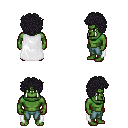
a pixel art fantasy rpg character, male body template, orc, green skin, white cape, teal pants, raven curly afro hairstyle, four views (front, back, left, right), 2x2 character sprite sheet, small pixel art, hard edges, no anti-aliasing